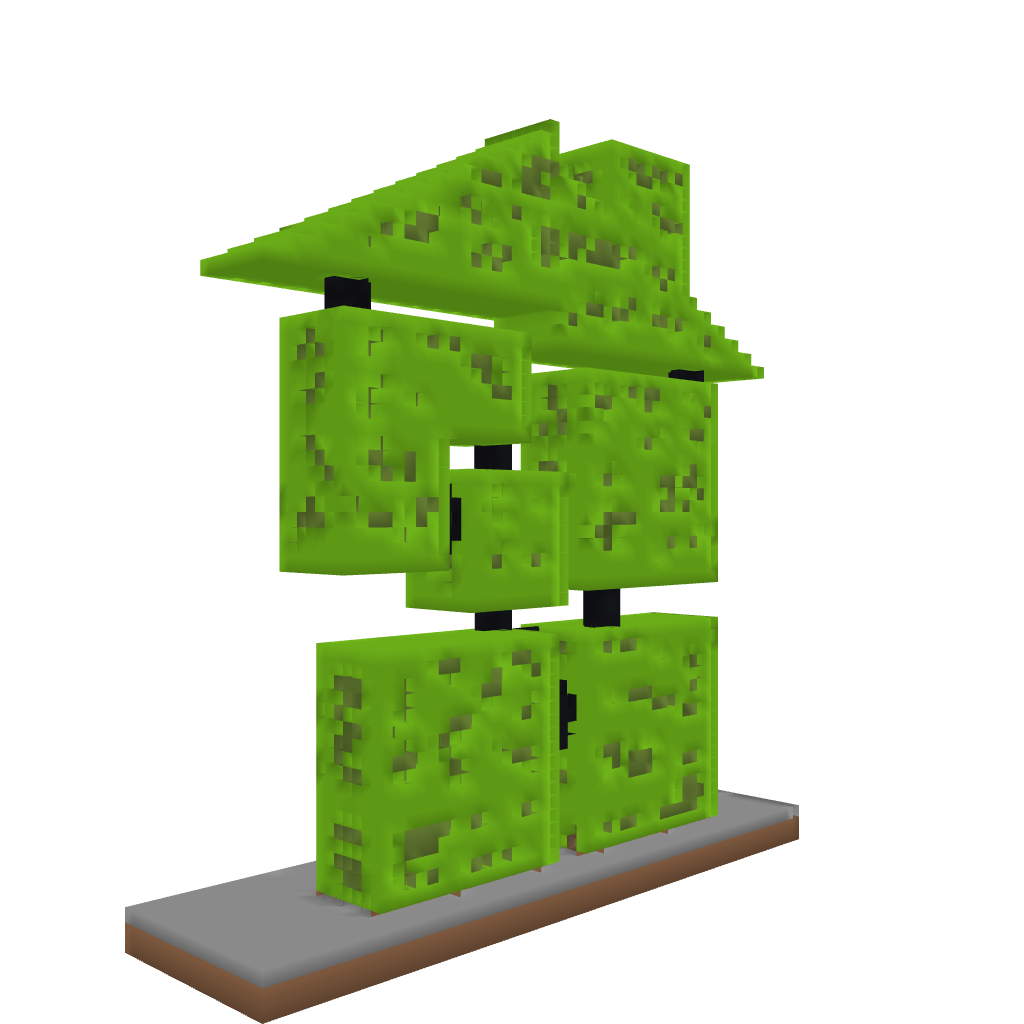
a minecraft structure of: Spurb house